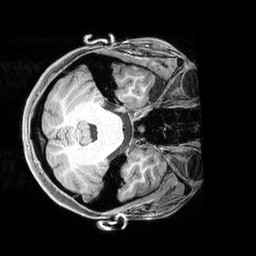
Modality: T1w
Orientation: axial
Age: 21
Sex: female
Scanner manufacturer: siemens
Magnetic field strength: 3 T
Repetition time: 2.4 s
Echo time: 0.00215 s